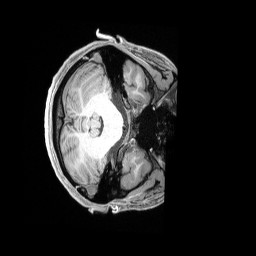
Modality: T1w
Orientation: axial
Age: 26
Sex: male
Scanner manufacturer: siemens
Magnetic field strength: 3 T
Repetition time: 2.4 s
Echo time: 0.00228 s